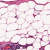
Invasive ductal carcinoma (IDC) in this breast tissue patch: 0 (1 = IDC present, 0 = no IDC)